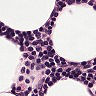
Metastatic tissue present: no